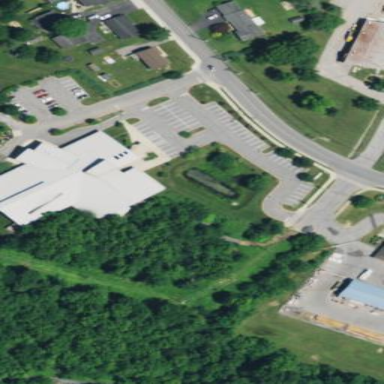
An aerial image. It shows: Library building.